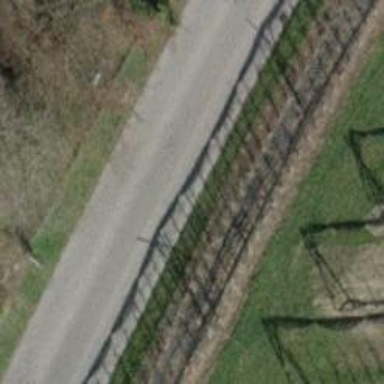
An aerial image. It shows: Hedge barrier.